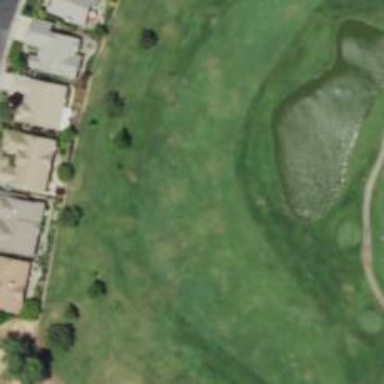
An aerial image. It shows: Golf hole.